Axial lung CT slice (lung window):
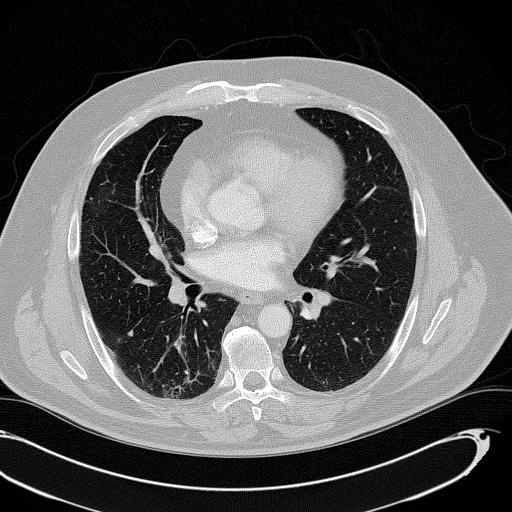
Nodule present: yes
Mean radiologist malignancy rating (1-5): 2